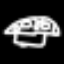
Label: mushroom